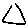
Label: triangle